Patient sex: M
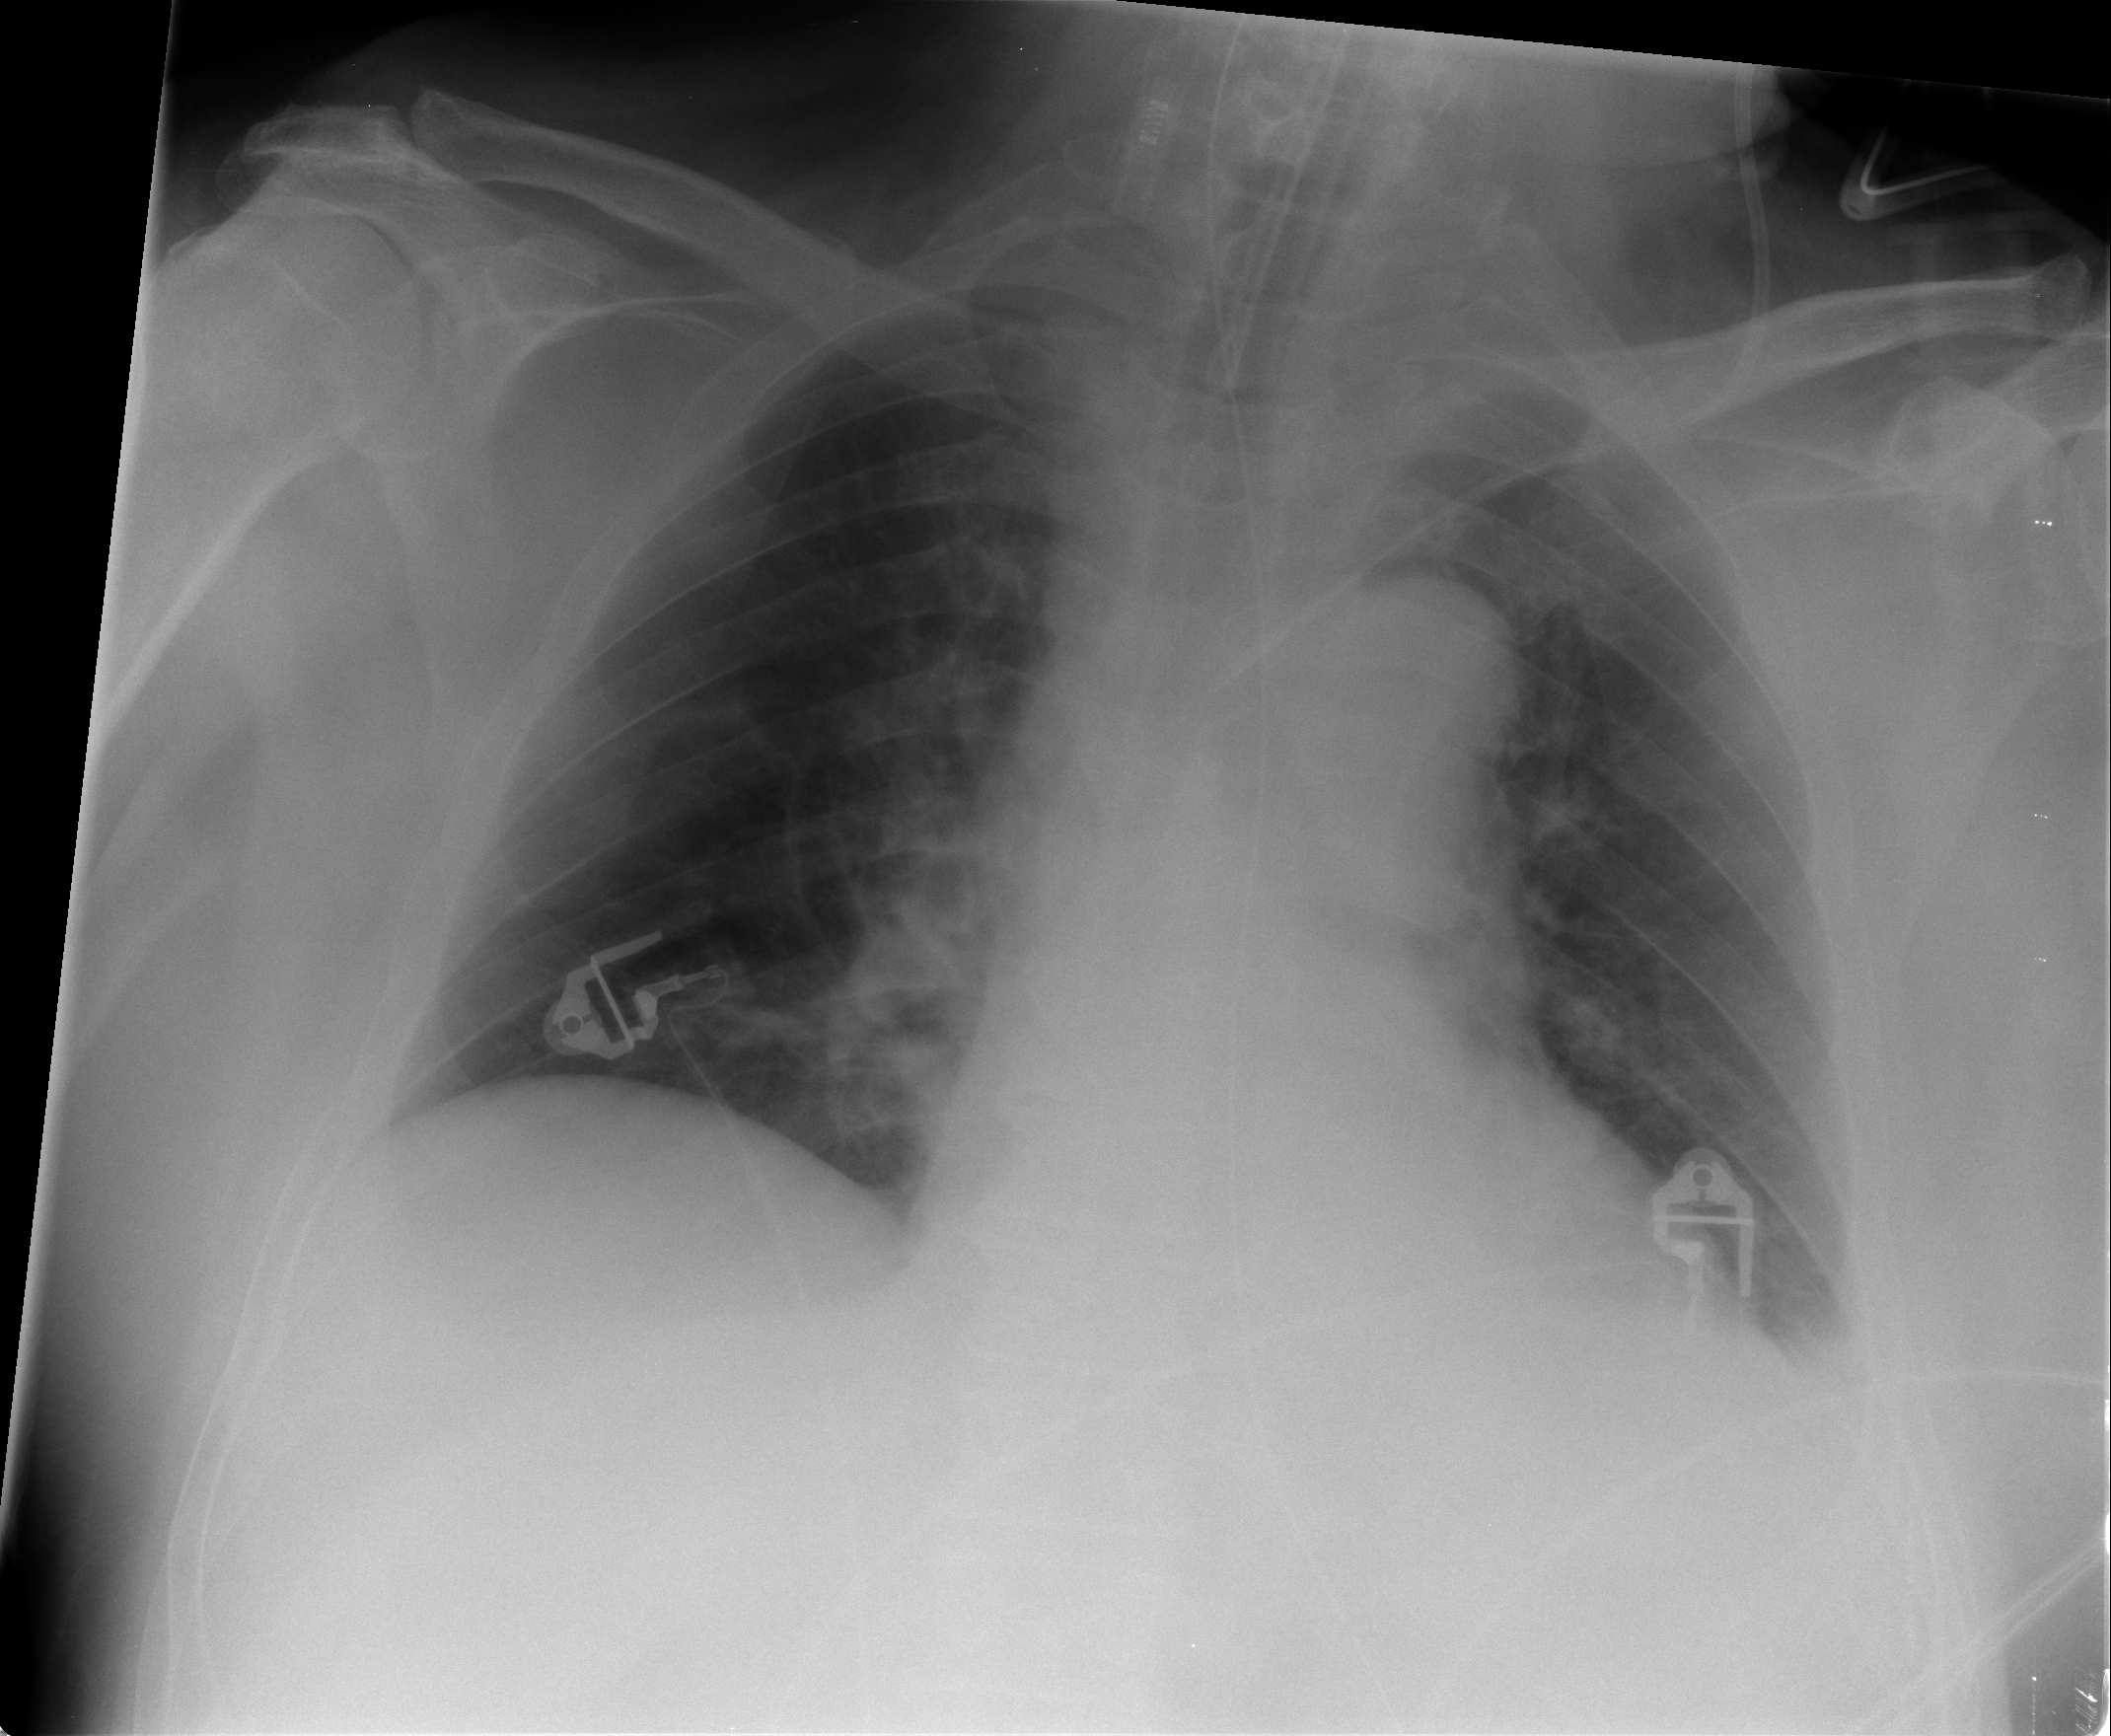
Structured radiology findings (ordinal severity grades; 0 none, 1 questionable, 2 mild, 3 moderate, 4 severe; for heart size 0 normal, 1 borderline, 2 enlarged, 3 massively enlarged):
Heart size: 1
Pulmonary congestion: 0
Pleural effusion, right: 0
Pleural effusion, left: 0
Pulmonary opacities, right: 0
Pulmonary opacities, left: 0
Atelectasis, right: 0
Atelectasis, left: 2